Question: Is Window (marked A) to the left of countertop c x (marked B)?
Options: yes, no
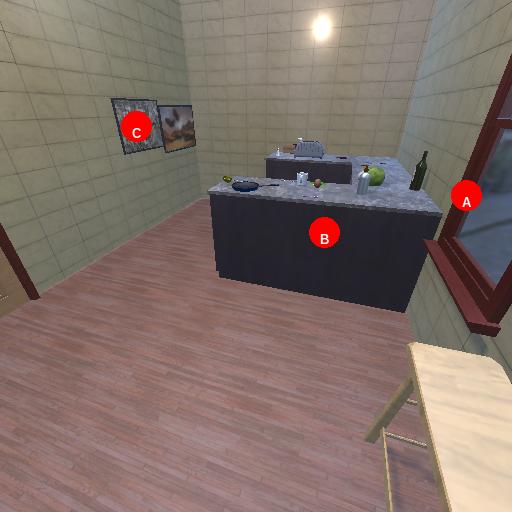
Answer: yes